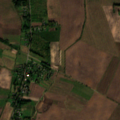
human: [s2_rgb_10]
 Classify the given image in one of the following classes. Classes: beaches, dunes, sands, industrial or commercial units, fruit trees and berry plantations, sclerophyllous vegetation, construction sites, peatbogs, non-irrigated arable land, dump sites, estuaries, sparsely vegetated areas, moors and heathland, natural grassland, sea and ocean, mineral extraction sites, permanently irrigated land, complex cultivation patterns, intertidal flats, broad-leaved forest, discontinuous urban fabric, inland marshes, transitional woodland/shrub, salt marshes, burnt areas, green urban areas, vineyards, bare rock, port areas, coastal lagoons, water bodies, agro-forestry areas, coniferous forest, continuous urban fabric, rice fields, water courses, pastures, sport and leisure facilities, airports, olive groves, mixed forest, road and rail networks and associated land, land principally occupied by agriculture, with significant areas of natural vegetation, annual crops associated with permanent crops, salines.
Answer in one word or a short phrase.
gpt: discontinuous urban fabric, non-irrigated arable land, land principally occupied by agriculture, with significant areas of natural vegetation